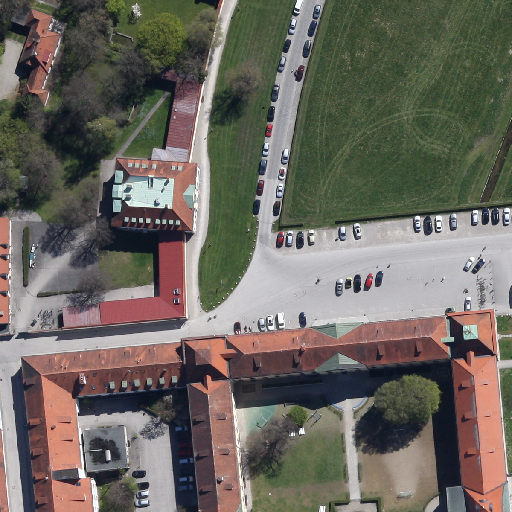
Referring expression: paved road